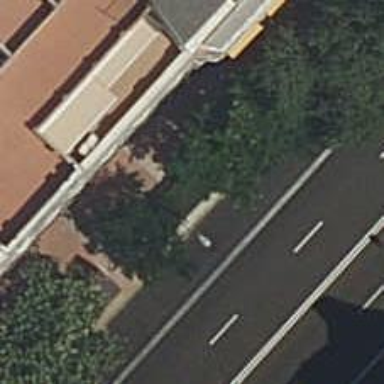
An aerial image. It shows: Bus stop with shelter. It is platform for public transport.